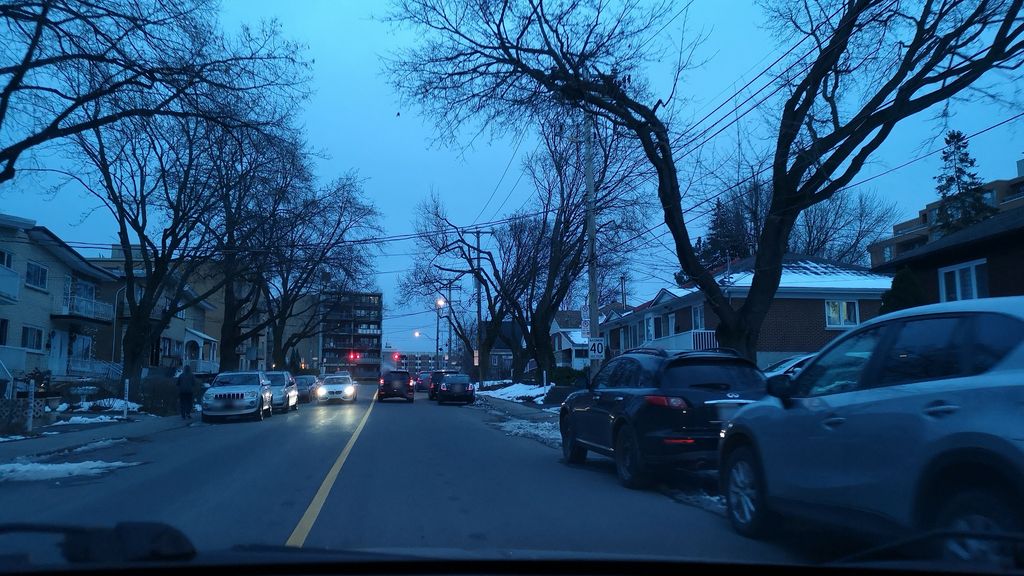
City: montreal